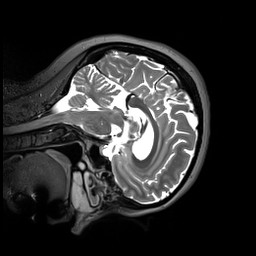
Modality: T2w
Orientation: sagittal
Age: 38
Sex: female
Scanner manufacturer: siemens
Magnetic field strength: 3 T
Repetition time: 3.2 s
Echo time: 0.412 s